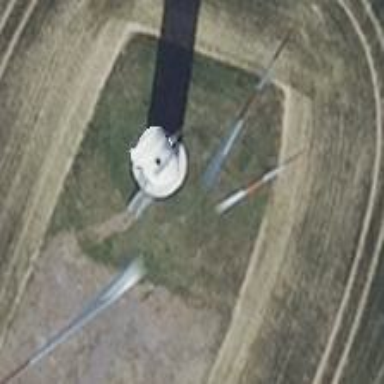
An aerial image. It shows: Wind turbine generator powered by wind.